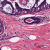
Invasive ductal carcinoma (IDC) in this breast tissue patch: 0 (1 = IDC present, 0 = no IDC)